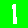
Digit: 1